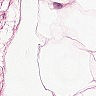
Metastatic tissue present: no